Question: I have this crazy nested sql statement and it returns something like this:

However, what I want is to use this data in the image to return 2 columns. :'SUM(avgWithCriteria)/43' and :'SUM(avgWithoutCriteria)/43'. How can I do this by adding onto my query below?
'''
SELECT
( ( avgWithCriteria - totalAverage ) / ( ( avgWithCriteria + totalAverage ) / 2 ) ) * 100 as percentDifference,
a.*
FROM
(SELECT
AVG( CASE WHEN 'f' not in ( has_free_parking ) THEN price ELSE null END) as avgWithCriteria,
AVG( CASE WHEN 'f' in ( has_free_parking ) THEN price ELSE null END) as avgWithoutCriteria,
AVG( price ) as totalAverage,
neighbourhood_cleansed
FROM listings
WHERE city_name="berlin"
AND price <= <PHONE>
AND price >= -1
AND reviews_per_month <= <PHONE>
AND reviews_per_month >= -1
AND est_monthly_income <= <PHONE>
AND est_monthly_income >= -1
GROUP BY neighbourhood_cleansed ) a;
'''
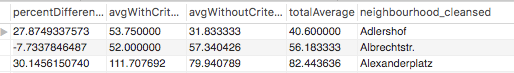
Answer: Try this:-
'''
SELECT percentDifference,avgWithCriteria,avgWithoutCriteria,totalAverage,neighbourhood_cleansed,
(col1_1/43) as col1,(col2_2/43) as col2
from
(
SELECT a.*,SUM(avgWithCriteria) as col1_1,SUM(avgWithoutCriteria) as col2_2
FROM
(
SELECT
( ( avgWithCriteria - totalAverage ) / ( ( avgWithCriteria + totalAverage ) / 2 ) ) * 100 as percentDifference,
a.*
FROM
(SELECT
AVG( CASE WHEN 'f' not in ( has_free_parking ) THEN price ELSE null END) as avgWithCriteria,
AVG( CASE WHEN 'f' in ( has_free_parking ) THEN price ELSE null END) as avgWithoutCriteria,
AVG( price ) as totalAverage,
neighbourhood_cleansed
FROM listings
WHERE city_name="berlin"
AND price <= <PHONE>
AND price >= -1
AND reviews_per_month <= <PHONE>
AND reviews_per_month >= -1
AND est_monthly_income <= <PHONE>
AND est_monthly_income >= -1
GROUP BY neighbourhood_cleansed ) a
) a
GROUP BY percentDifference,avgWithCriteria,avgWithoutCriteria,totalAverage,neighbourhood_cleansed
) a;
'''